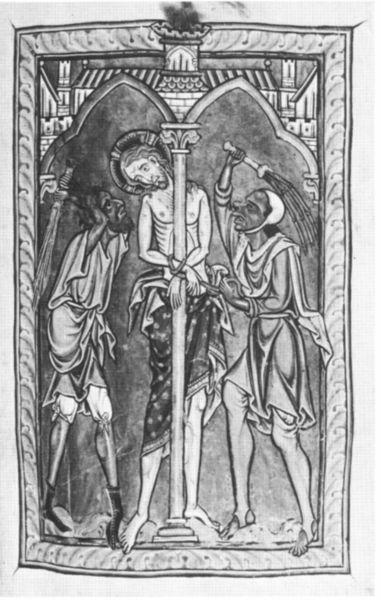
Titel: Messbuch des Henry von Chichester
Institution: Manchester, John Rylands Library
Schlagwörter: nackt, stadt, schwarz, säule, fesseln, lendentuch, buch, burg, barfuß, seite, schwert, peitsche, buchseite, pergament, heiligenschein, jesus, leiden, heiliger, heilig, fessel, buchmalerei, gefesselt, geißelung, geiselung, geißel, auspeitschung, geisseln, fesel